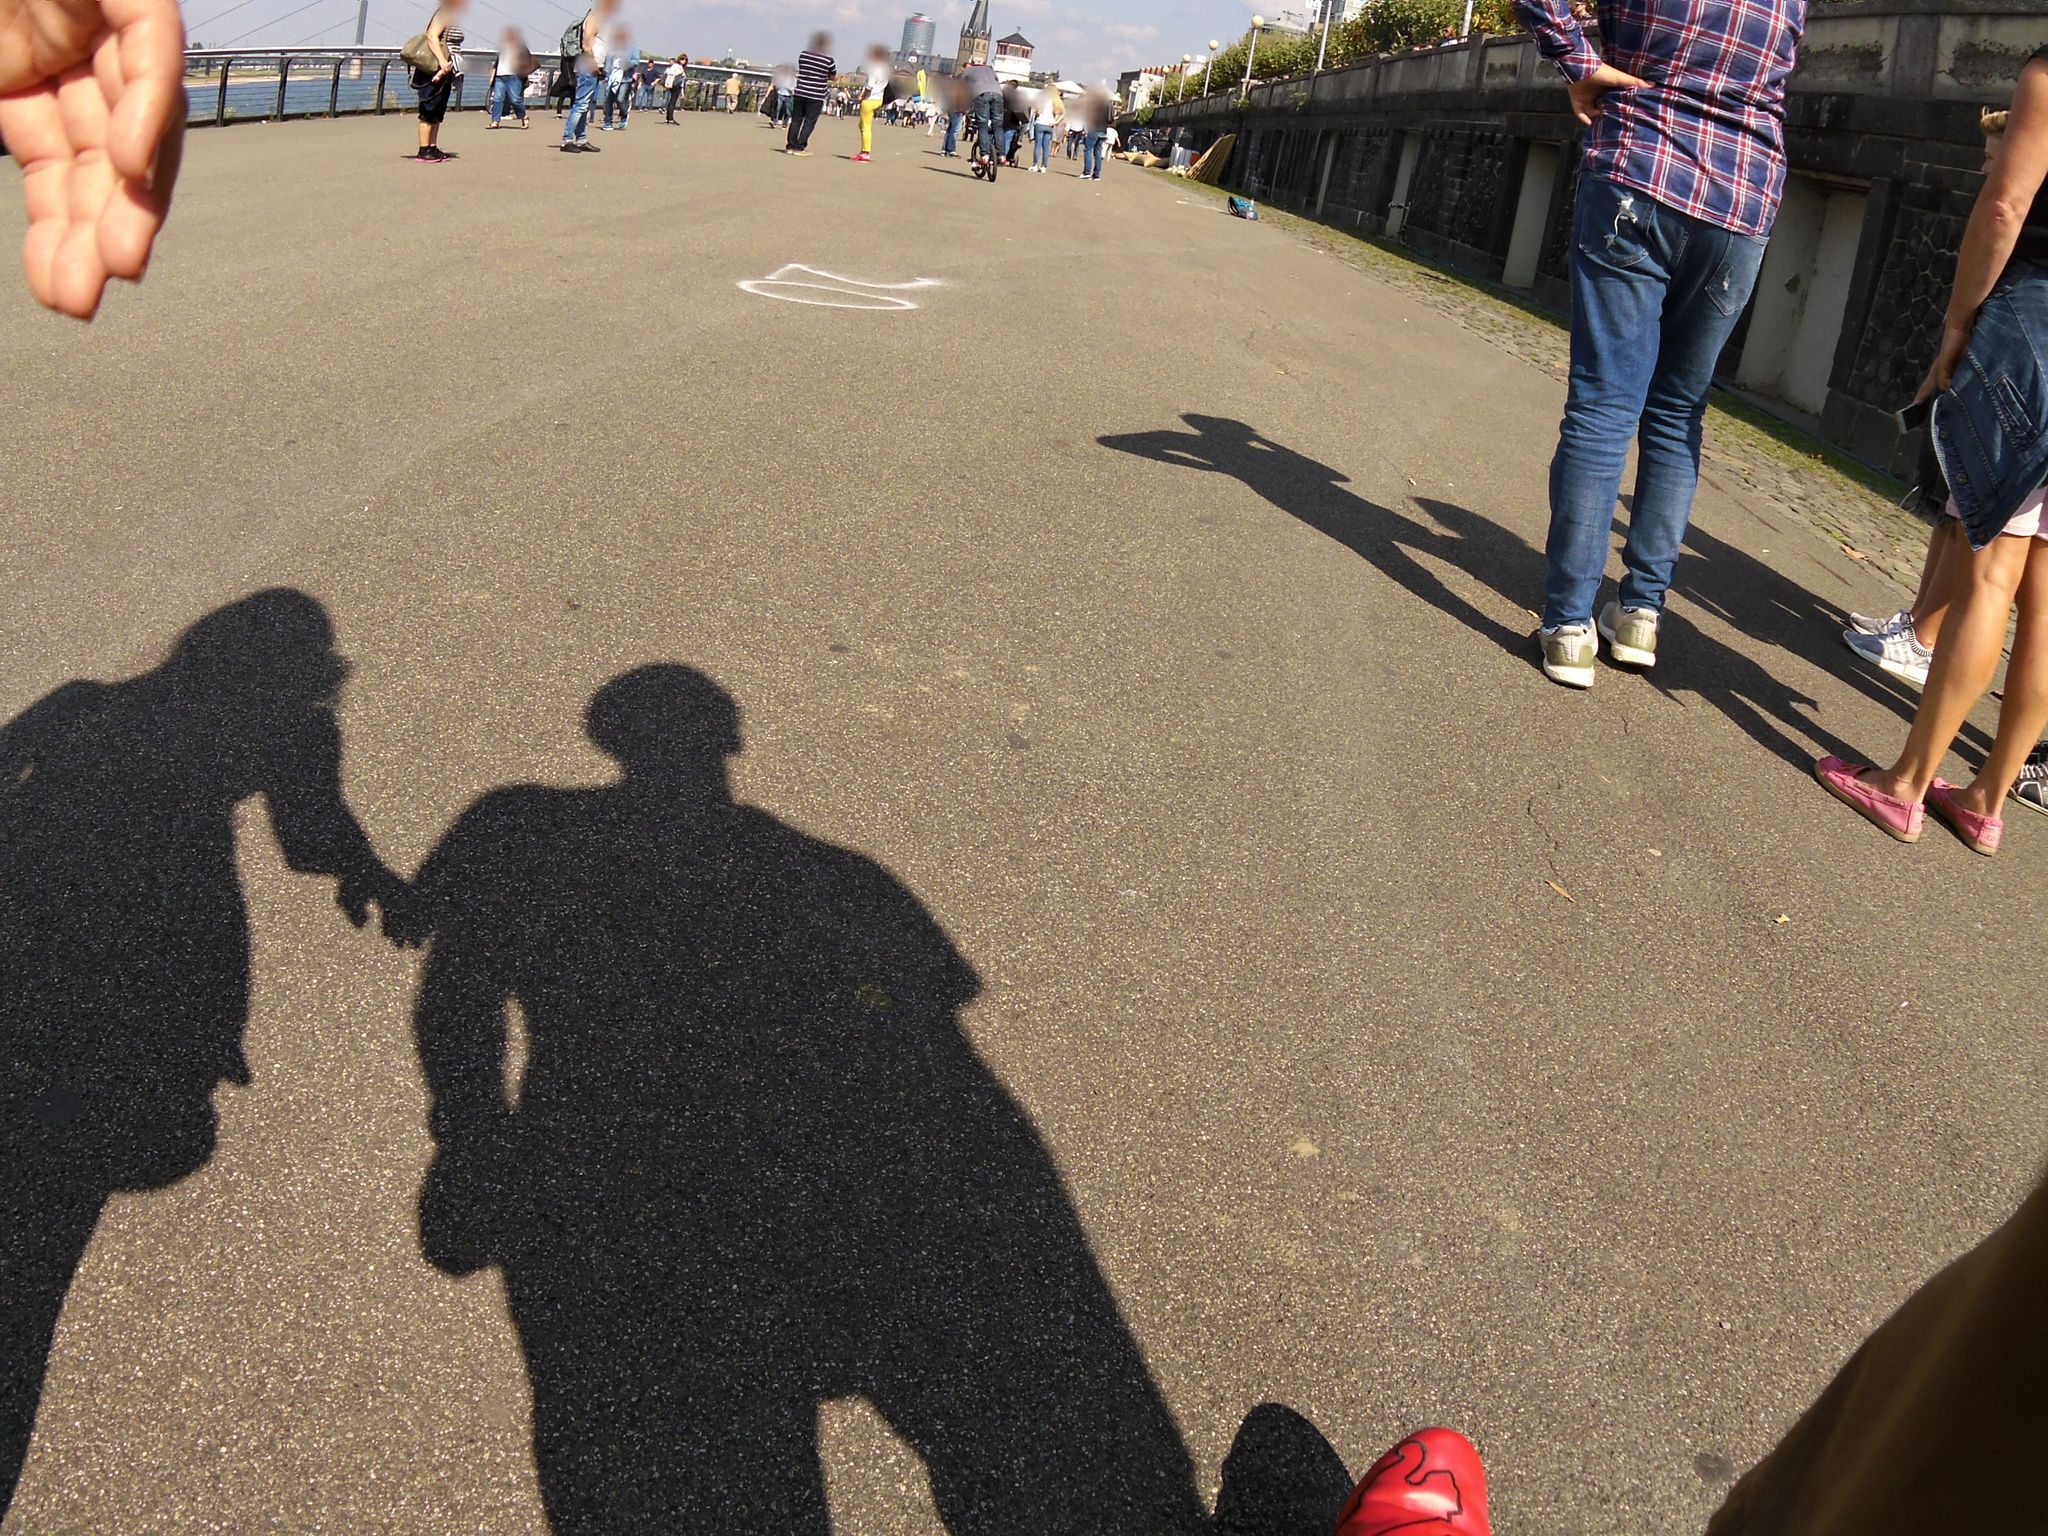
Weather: clear
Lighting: day
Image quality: good
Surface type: walking surface
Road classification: steps, pedestrian, footway
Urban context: urban centre
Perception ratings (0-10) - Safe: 2.21, Lively: 8.7, Beautiful: 8.93, Boring: 3.84, Depressing: 5.16, Wealthy: 3.17